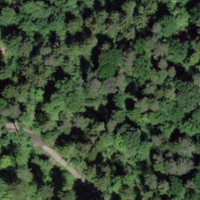
EUNIS habitat code: 43
Species observed at this site:
Certhia brachydactyla
Poecile palustris
Corvus corone
Lonicera acuminata
Cyanistes caeruleus
Parus major
Sitta europaea
Fringilla coelebs
Aegithalos caudatus
Buteo buteo